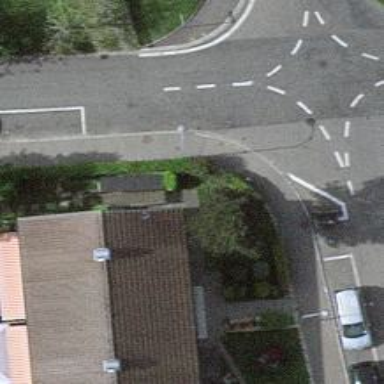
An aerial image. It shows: Kerb serving as barrier.